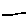
Label: line